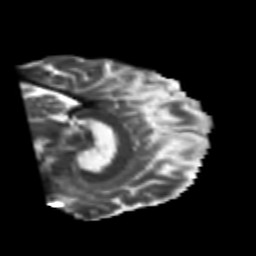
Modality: T2w
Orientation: sagittal
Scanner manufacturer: siemens
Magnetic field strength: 3 T
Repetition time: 6.8 s
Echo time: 0.093 s